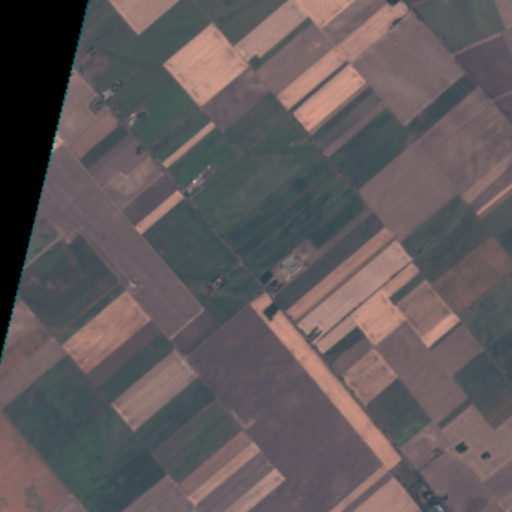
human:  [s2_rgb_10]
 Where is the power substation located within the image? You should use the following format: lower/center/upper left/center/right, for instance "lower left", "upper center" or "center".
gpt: The power substation is located in the upper left of the image.
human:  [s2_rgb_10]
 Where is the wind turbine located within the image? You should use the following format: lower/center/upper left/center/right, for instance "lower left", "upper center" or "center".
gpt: The wind turbine is located in the center left of the image.
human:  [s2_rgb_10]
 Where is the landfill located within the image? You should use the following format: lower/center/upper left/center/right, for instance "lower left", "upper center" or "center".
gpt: There is no landfill in the image.